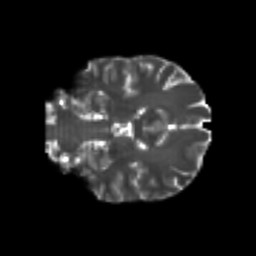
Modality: T2w
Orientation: coronal
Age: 19
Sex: male
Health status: healthy
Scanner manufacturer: philips
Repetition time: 7.391 s
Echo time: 0.08599 s